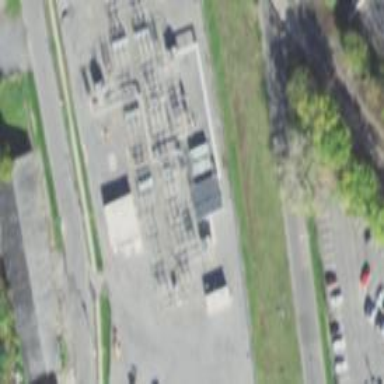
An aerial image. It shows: Substation surrounded by fence.